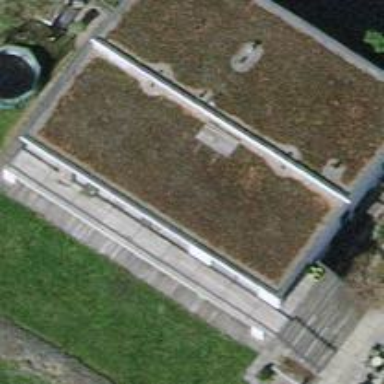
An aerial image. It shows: View of roof of building.